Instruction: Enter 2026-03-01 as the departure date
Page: home
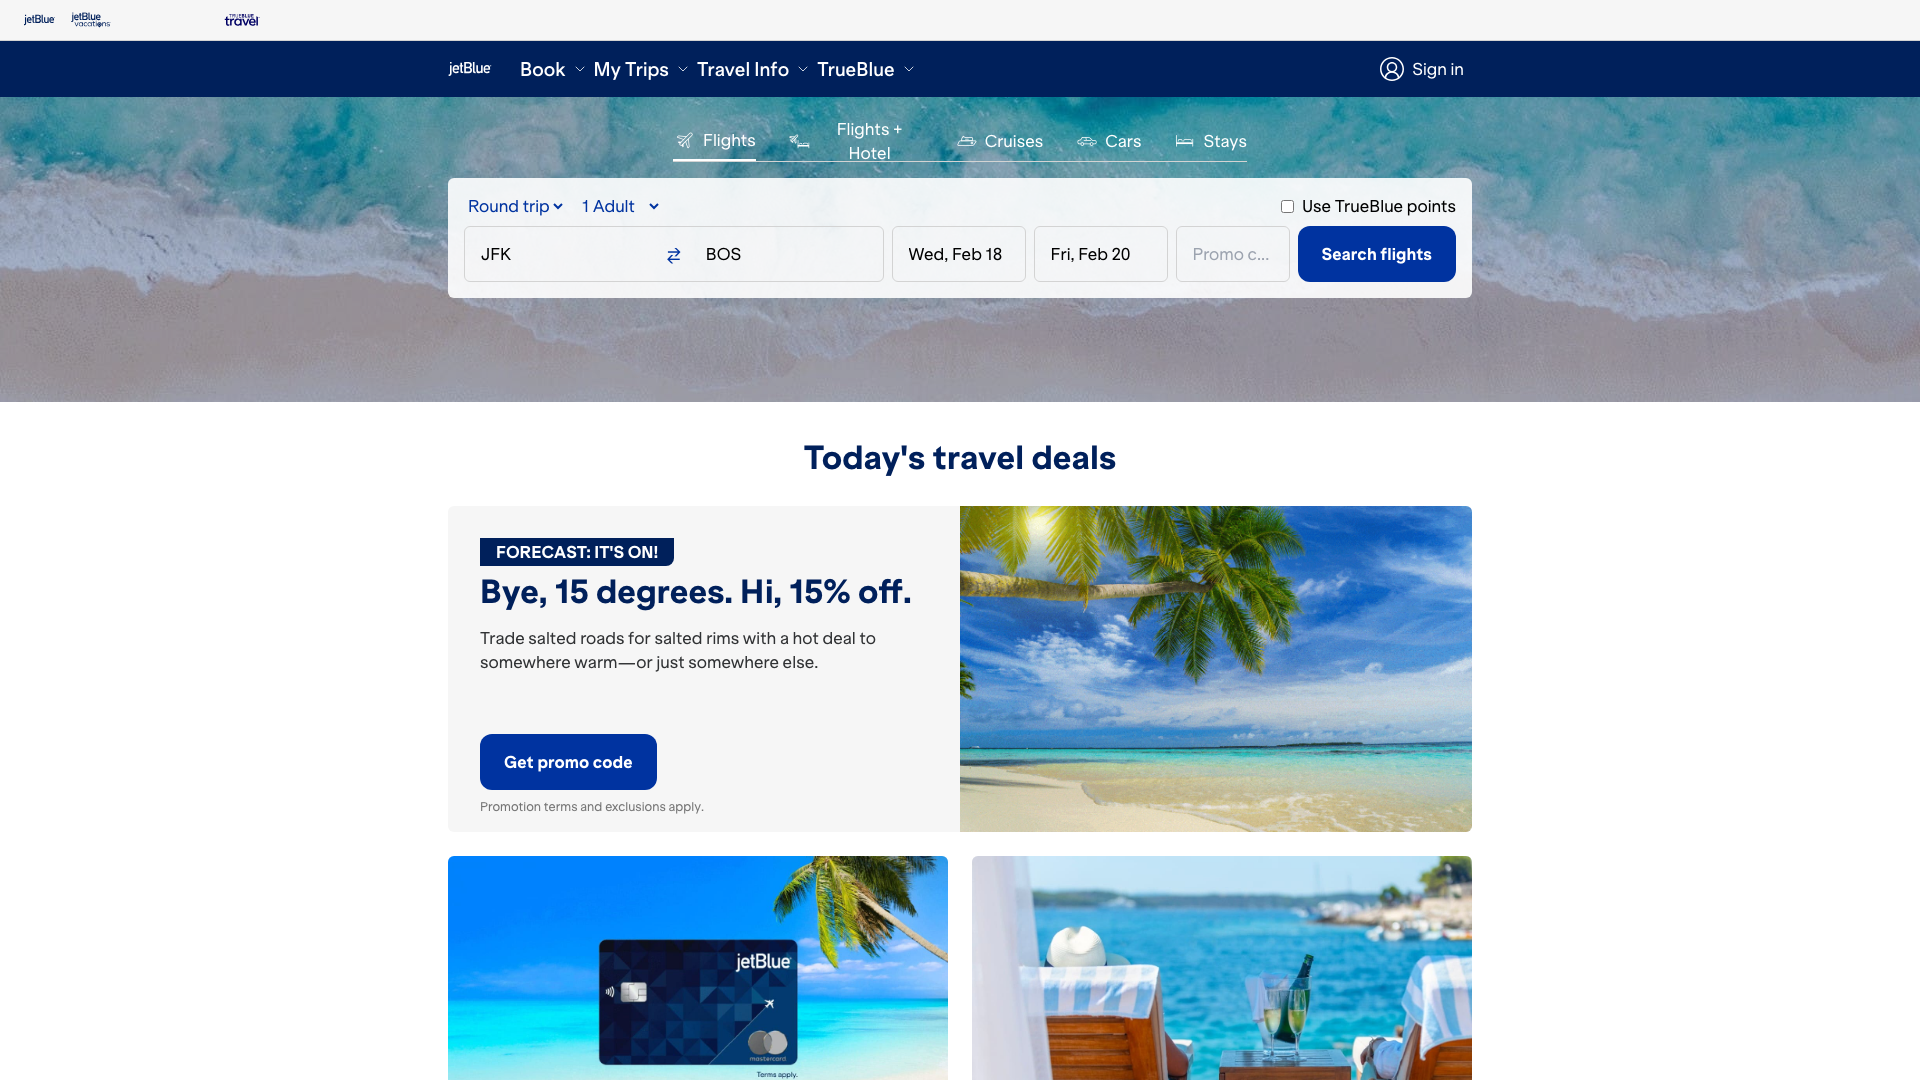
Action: type